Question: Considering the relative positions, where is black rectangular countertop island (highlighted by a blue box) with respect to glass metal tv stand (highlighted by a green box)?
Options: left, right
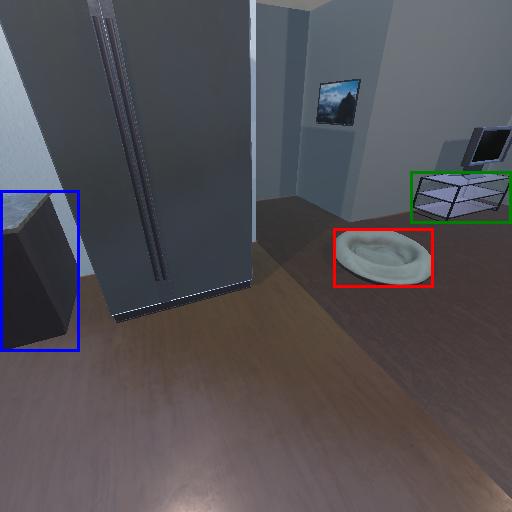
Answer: left